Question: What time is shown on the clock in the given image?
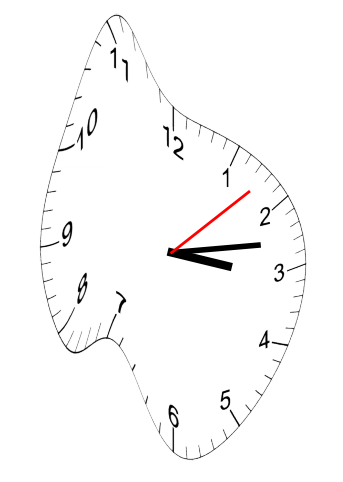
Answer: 03:13:08